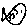
Label: fish